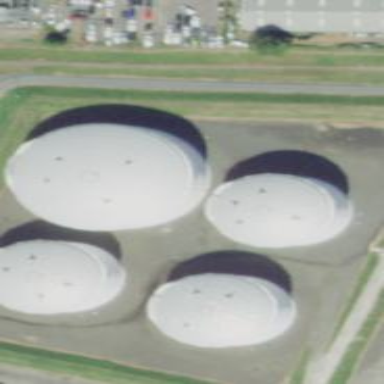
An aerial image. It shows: Storage tank which is man-made and housed in building.